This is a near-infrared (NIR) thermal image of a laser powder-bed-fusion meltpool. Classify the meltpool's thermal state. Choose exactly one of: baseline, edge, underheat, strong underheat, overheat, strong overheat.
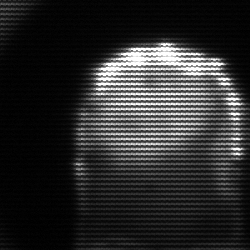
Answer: baseline